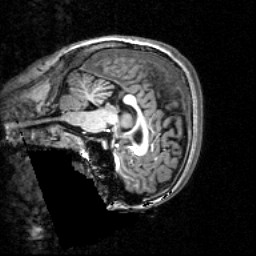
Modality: T1w
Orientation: sagittal
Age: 21
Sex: female